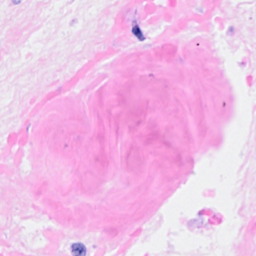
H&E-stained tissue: Breast